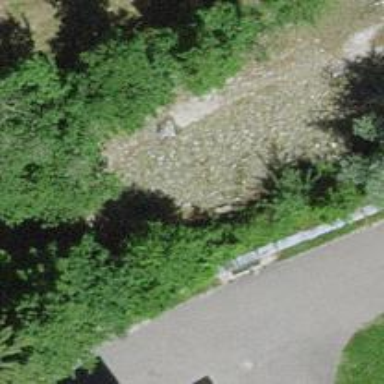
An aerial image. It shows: Culvert tunnel underneath ditch.